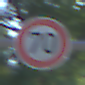
Verkehrszeichen: Geschwindigkeit70
Umgebung: Outdoor, RoadRail
Tageszeit: MorningAfternoon
Wetter: Clear
Licht: Natural
Jahreszeit: NotSpecified
Kontrast: HighContrast